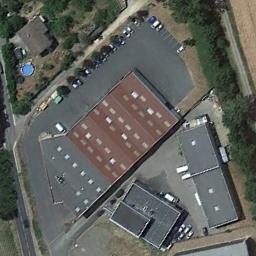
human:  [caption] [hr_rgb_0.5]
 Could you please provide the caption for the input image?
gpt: Numerous houses of different shapes are in the industrial area .

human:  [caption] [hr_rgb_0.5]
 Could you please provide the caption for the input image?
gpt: The road next to the industrial area is empty .

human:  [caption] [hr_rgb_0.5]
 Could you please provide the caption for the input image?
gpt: There are two black buildings and a red building on the industrial area .

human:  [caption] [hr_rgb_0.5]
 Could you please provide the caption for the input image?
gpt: The industrial area has several buildings, A parking lot and some green belts .

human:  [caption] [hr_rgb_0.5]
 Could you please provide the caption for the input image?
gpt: In an industrial area there are factories and roads, There is good greening, There are parking lots for cars and trucks .